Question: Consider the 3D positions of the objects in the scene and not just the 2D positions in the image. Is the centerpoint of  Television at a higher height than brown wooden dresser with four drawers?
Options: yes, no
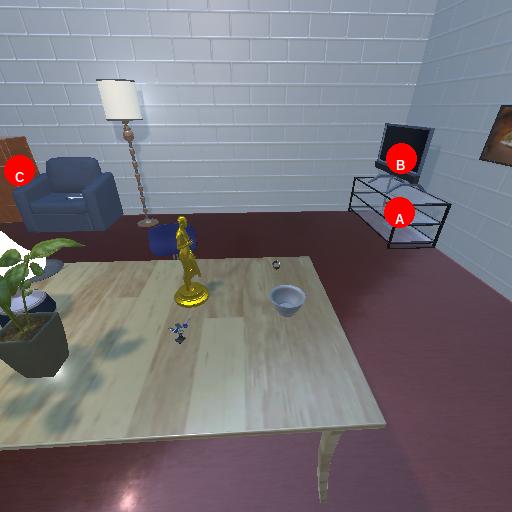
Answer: yes